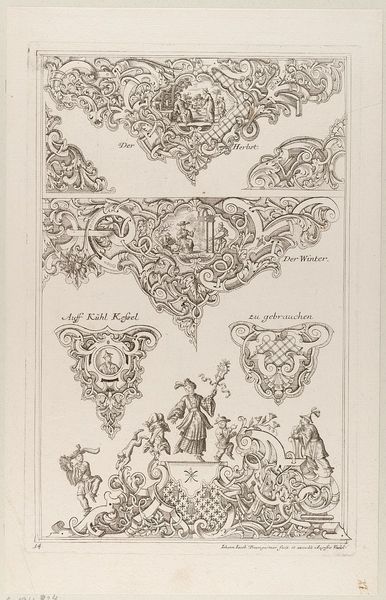
Titel: Unterschiedliche Ornamente aus Laub- und Bandelwerk mit Chinesendarstellungen, Blatt 14 aus der Folge 'Gantz Neu Inventiertes Laub und Bandelwerk Dritter Theil'
Künstler: Johann Jacob Baumgartner
Standort: Hamburg
Institution: Museum für Kunst und Gewerbe Hamburg
Schlagwörter: frau, figur, papier, grafik, graphik, herbst, winter, ornamente, fotografie, photographie, medaillon, druck, druckgraphik, druckgrafik, stich, lithografie, tracht, kunstgewerbe, laubwerk, blattwerk, kupferstich, kunsthandwerk, jahreszeiten, haltungen, stellungen, bandelwerk, volkstracht, reproduktionen, industriedesign, druckerzeugnisse, völker, nationalitäten, ornamentstich, vorlageblätter, chinesendarstellungen, chinesenszenen